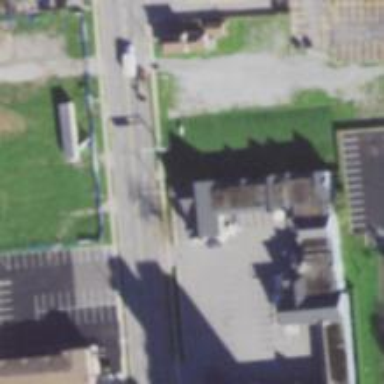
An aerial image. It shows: Light blue hotel also known as motel.